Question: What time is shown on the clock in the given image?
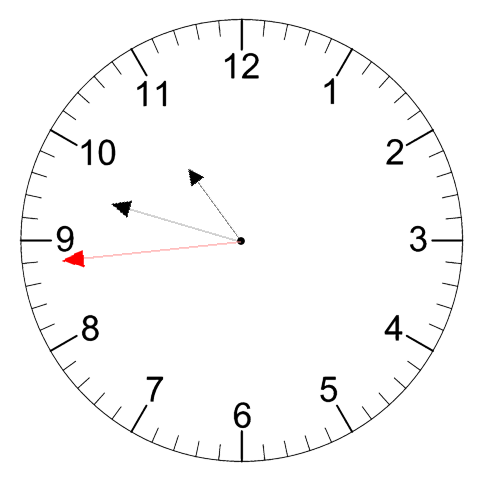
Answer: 10:47:44